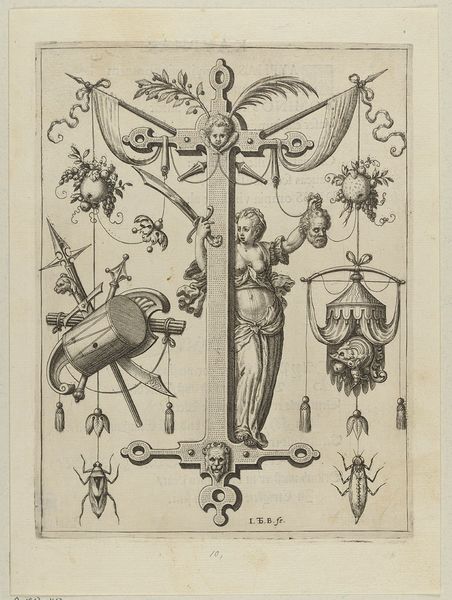
Titel: Der Buchstabe I, Blatt aus der Folge 'Nova Alphati Effictio Historiis'
Künstler: Johann Theodor de Bry
Standort: Hamburg
Institution: Museum für Kunst und Gewerbe Hamburg
Schlagwörter: blätter, frau, holofernes, judith, kind, pflanze, frucht, schrift, papier, abstrakt, grafik, graphik, ornamente, fotografie, photographie, panzer, kreuz, druckgraphik, druckgrafik, stich, schwert, waffen, buchstaben, helm, insekten, trommel, triumph, insekt, putten, kupferstich, amoretten, groteske, alphabet, rollwerk, beschlagwerk, gerippt, reproduktionen, koopf, druckerzeugnisse, insecta, pflanzenornamente, schweifwerk, kerbtiere, hexapoda, früchte, tierornamente, rüstung, ornamentstich, vorlageblätter, schweifgroteske, trophäe